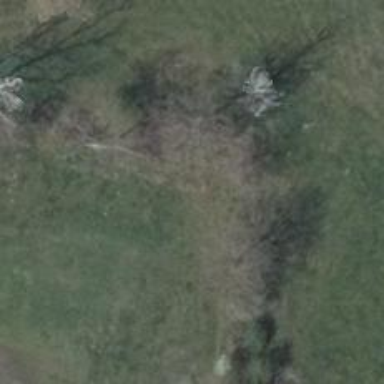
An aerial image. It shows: Row of trees in natural setting.